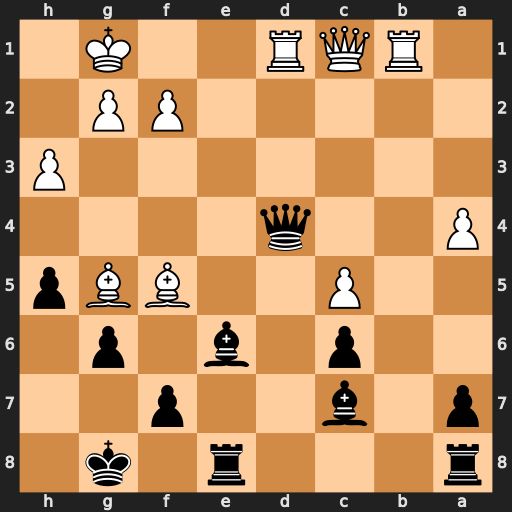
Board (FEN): r3r1k1/p1b2p2/2p1b1p1/2P2BBp/P2q4/7P/5PP1/1RQR2K1
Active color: b
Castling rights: -
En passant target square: -
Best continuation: Qe5 Bf4 Qxf4 Qxf4 Bxf4